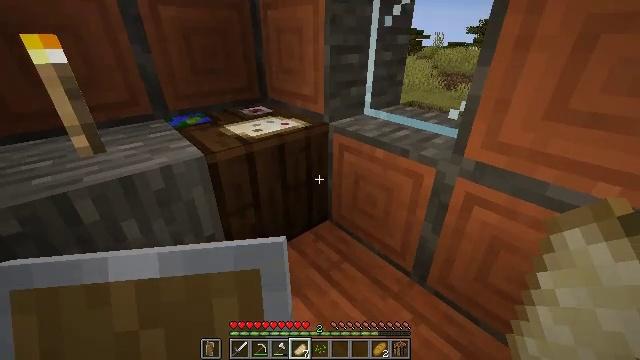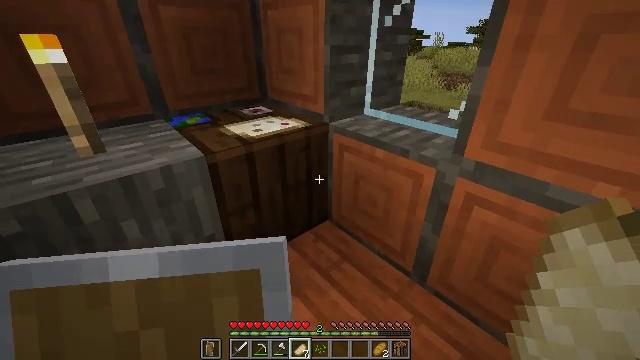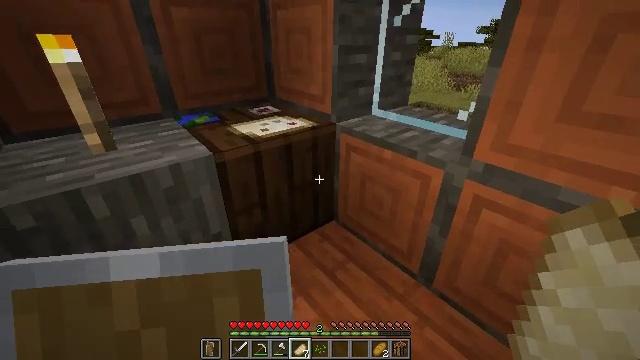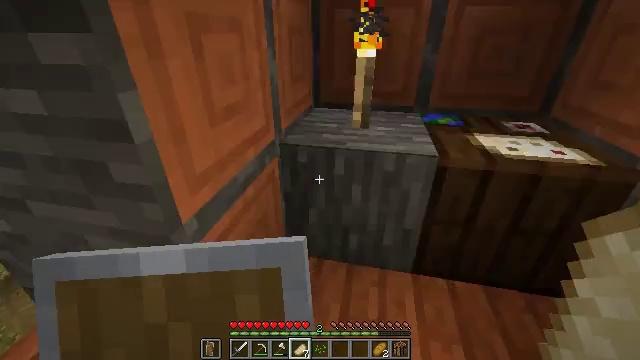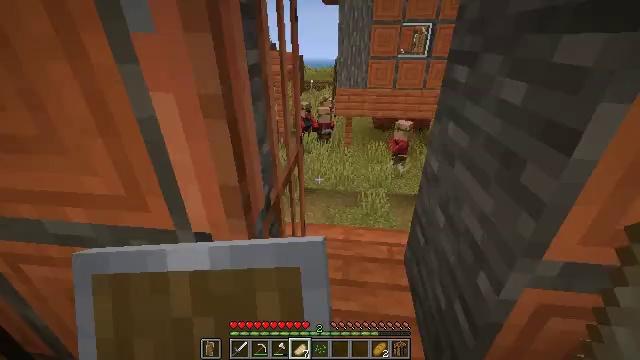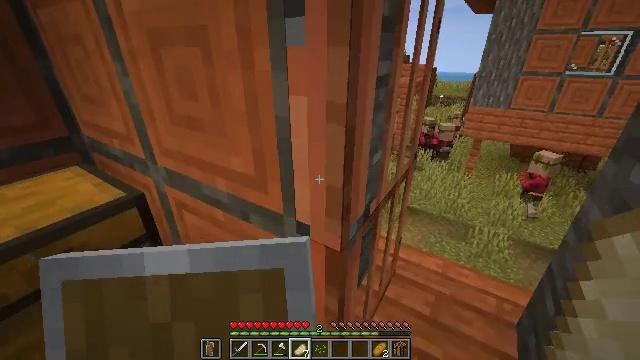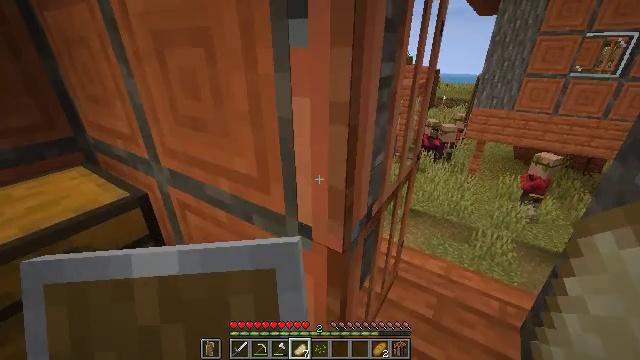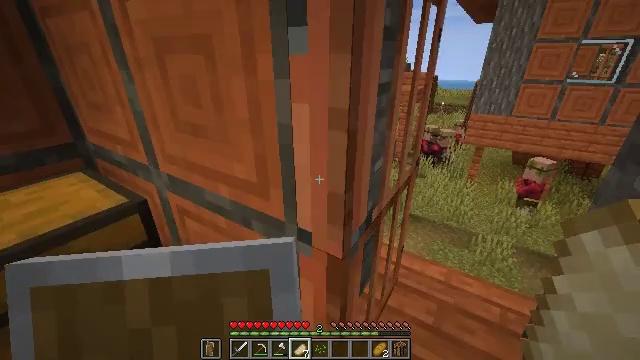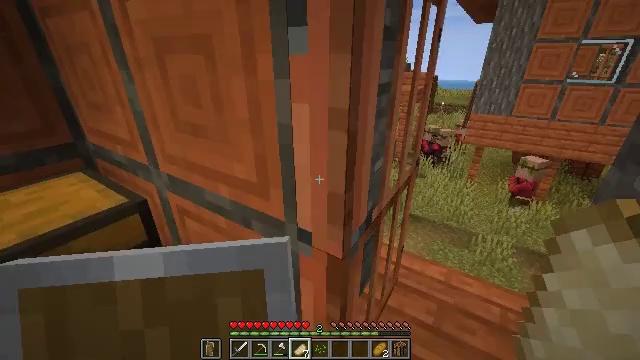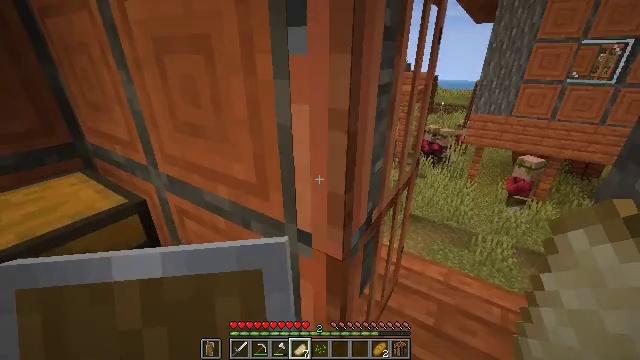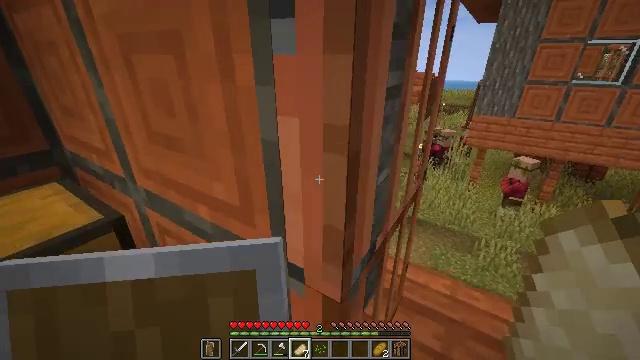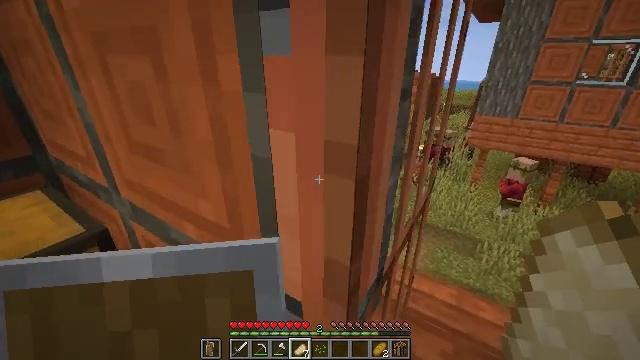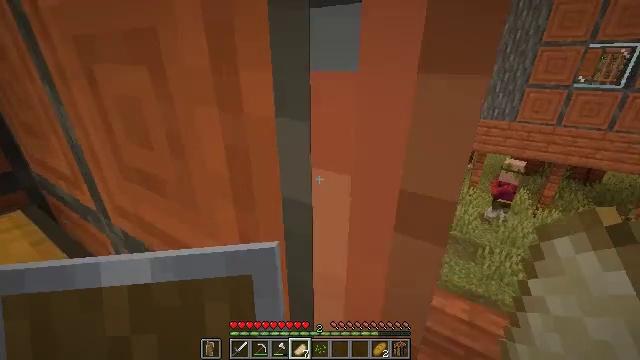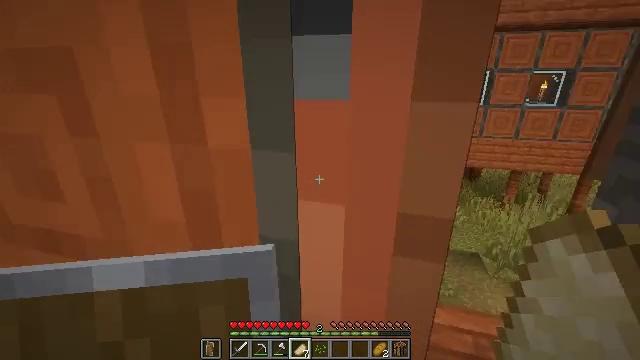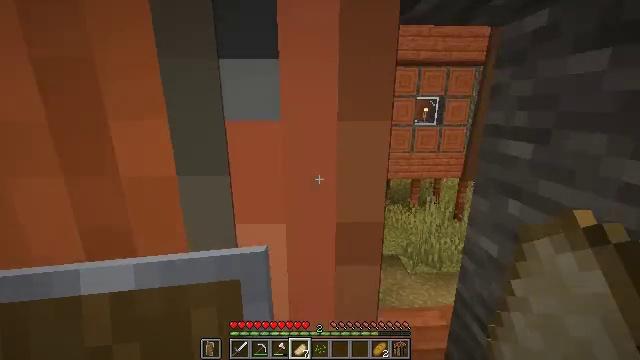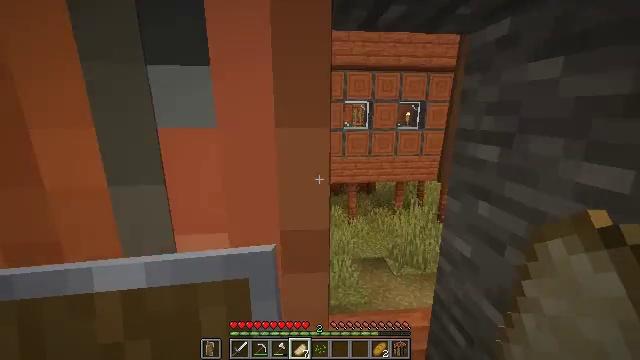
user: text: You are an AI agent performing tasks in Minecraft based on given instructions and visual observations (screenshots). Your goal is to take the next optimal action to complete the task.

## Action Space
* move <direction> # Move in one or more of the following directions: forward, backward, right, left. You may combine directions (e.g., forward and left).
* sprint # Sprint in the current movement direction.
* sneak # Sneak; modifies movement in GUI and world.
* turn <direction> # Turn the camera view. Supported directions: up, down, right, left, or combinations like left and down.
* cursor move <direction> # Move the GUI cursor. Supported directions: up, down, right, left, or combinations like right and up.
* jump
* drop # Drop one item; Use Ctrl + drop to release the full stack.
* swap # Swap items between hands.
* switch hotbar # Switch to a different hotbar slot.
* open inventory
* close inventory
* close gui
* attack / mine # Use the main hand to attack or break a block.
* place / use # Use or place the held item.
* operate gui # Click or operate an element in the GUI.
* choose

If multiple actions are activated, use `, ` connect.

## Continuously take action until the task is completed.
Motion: motion action
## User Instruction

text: Destroy the bookshelf.
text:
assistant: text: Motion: no_op
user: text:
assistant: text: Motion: turn left
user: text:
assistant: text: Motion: turn left
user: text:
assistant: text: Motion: turn left
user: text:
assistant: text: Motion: turn left and up
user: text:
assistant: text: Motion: no_op
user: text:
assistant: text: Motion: turn up
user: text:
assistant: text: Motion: no_op
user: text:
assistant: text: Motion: move forward
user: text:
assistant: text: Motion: move forward
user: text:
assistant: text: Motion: move forward
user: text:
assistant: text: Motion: move forward, turn right
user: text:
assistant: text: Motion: move forward, turn right and up
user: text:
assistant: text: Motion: move forward and move right, turn right and up
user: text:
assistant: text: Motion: move forward and move right, turn right
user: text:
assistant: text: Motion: move forward and move right
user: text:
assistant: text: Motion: move forward and move right
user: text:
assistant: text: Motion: move forward and move right
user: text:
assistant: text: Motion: move forward and move right
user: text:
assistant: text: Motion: move forward
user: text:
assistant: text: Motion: move forward, turn right
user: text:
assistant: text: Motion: turn right
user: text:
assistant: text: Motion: no_op
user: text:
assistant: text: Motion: turn right
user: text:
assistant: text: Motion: turn right
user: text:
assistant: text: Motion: turn right
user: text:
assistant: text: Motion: turn right and up
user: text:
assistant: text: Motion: move right, turn right and up
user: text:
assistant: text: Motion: move right, turn right
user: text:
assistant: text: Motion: move right